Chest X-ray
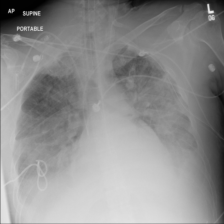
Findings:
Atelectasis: negative
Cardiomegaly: negative
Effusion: positive
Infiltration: positive
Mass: negative
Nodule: negative
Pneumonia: negative
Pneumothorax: negative
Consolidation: negative
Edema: positive
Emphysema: negative
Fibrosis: negative
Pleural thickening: negative
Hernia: negative